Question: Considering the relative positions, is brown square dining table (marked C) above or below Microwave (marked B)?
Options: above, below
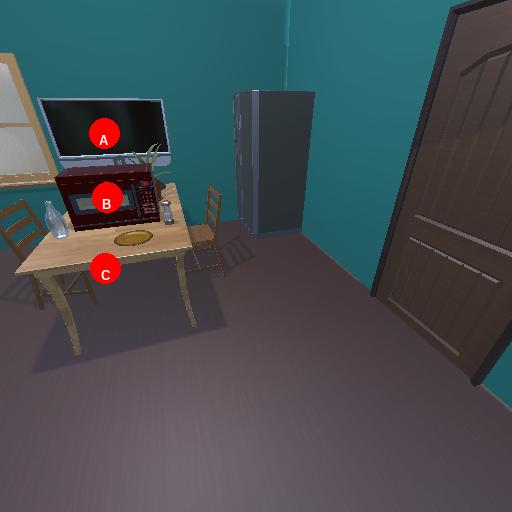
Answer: above